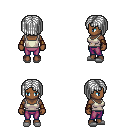
a pixel art fantasy rpg character, female body template, human, dark skin, white pirate shirt, magenta pants, white pageboy hairstyle, cloth bracers, white slippers, four views (front, back, left, right), 2x2 character sprite sheet, small pixel art, hard edges, no anti-aliasing